Question: I have a problem, when i try to click a div it cannot redirect.
'''
<div class="blockquote-box blockquote-success clearfix">
<div class="square pull-left ui-draggable ui-draggable-handle">
<img class="Width_40" src="Allbill.png" alt="">
<span class="fa fa-heart fav-link FontSize-18" title="" data-original-title="Add to My Favorites"></span>
</div>
<a href="/customer/customerbilldetails">
<h4>
Bill Listing
</h4>
<p>
Report listing bill details.
</p>
</a>
'''
I am using a tag. Inside the tag having the all elements,

when i right click mouse not show the open in new tab menu...
how can i resolve this ...please anyone help.
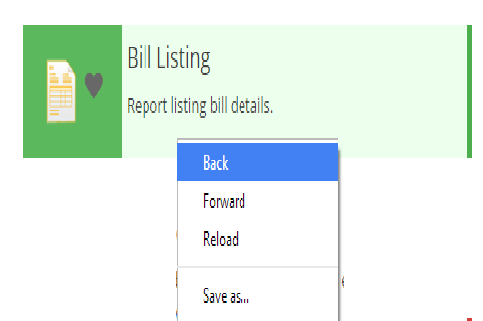
Answer: The "Open New Tab" an other similar options only appear for links ('<a>'). You must place everything in an '<a>'. Technically, it will break the "No block elements inside inline elements" rule. However, you can style '<a>' to have 'display:block' so it acts like a '<div>'.
A similar situation here: <URL>